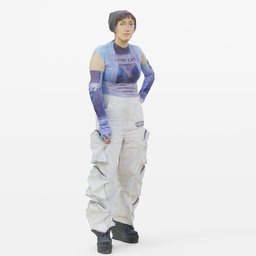
Label: people